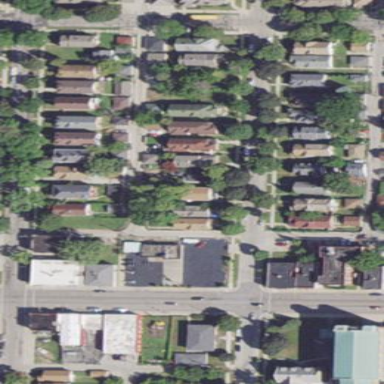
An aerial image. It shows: Sidewalk.